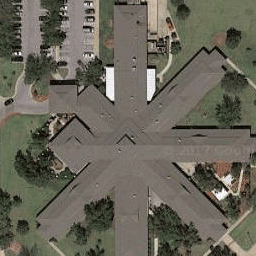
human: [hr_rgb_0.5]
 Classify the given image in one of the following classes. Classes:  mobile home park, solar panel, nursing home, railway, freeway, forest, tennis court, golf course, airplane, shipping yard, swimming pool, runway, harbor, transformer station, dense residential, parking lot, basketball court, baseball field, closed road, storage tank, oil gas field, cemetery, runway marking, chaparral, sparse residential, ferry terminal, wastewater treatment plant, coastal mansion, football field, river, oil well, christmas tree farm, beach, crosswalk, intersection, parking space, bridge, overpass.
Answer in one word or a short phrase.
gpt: nursing home